Question: I'm working on a Configuration QDialog. It has several categories (General, Appearance, etc.) that get loaded when the user clicks on them. Each category has its own page. These pages are separate classes in their own right (each has its own ui, cpp, and h). When the Preferences window loads, the pages get instantiated and are loaded into a QStackedWidget. The Stackedwidget is then placed into a QScrollArea so it can scroll if necessary.
However, there is a problem. Ever since I added the QStackedWidget, the QScrollArea has a vertical scrollbar even when the current page is short enough not to need one: (picture shows the shortest page)

The ScrollArea vertical scroll policy is set to Qt::ScrollBarAsNeeded so logically it should only show a bar if the page is larger than the viewable area.
Here's what I already tried to fix this:
1. Setting the scroll policy to Qt::ScrollBarAlwaysOff. While this gets rid of the scrollbar, its unacceptable since it doesn't let the user know they need to scroll on long pages.
2. Setting the Minimum/Maximum heights for the QStackedwidget. This makes the scrollbar go away if I set it for a low enough value, but it is unacceptable since it causes some of the widgets to have a squished appearance.
I know the problem has something to do with the QStackedWidget but since this is the first time I've used QStackedWidget I'm not sure what it is. I've also noticed the scroll is always for the same amount; i.e. the scrollable area is always the same size no matter how large/small the page widget is. For some reason, it's slightly larger than the longest page. At first I thought the vertical spacers I put at at the bottom of each page to tighten up the layout were causing this, but taking them out didn't fix it.
Update: Here's the code that controls the Stackedwidget:
'''
void Newconfig::on_Categories_currentItemChanged(QTreeWidgetItem *current)
{
QModelIndex index=ui->Categories->currentIndex();
int idx=index.row();
QString category=current->text(0);
this->setWindowTitle("Preferences -- " + category);
if (stack->currentWidget() != 0) {
stack->currentWidget()->setSizePolicy(QSizePolicy::Ignored,
QSizePolicy::Ignored);
}
stack->setCurrentIndex(idx);
stack->currentWidget()->setSizePolicy(QSizePolicy::Expanding,
QSizePolicy::Expanding);
adjustSize();
}
'''
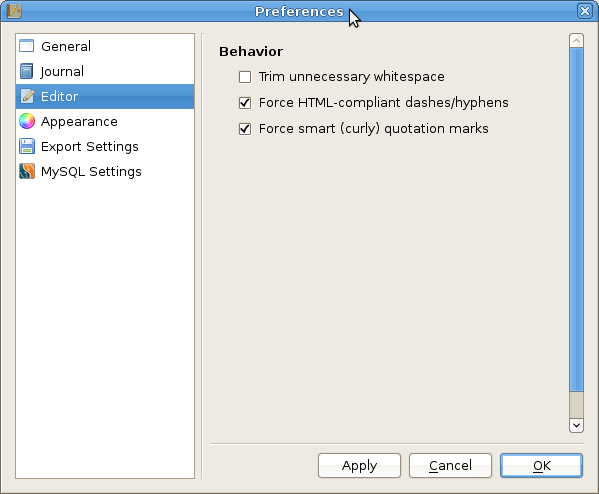
Answer: The 'QStackedWidget' takes the size of the largest widget added to it. In your case, the largest page in your preferences dialog is what is influencing the size of the 'QStackedWidget' and is thus forcing the scroll area to show its scroll bar, even when it doesn't appear to be necessary.
To get around this, you can create a slot that is triggered right before you change the current widget in the 'QStackedWidget' that sets the size policy of the page you are leaving to 'QSizePolicy::Ignored' and the size policy of the page you are about to show to whatever you desire for that page -- 'QSizePolicy::Expanding' for instance. An example of this technique is detailed on <URL>. There's a lot of code in the example, but the important part is here:
'''
void changeCurrent(int idx)
{
if (stackWidget->currentWidget() !=0) {
stackWidget->currentWidget()->setSizePolicy(QSizePolicy::Ignored,
QSizePolicy::Ignored);
}
stackWidget->setCurrentIndex(idx);
stackWidget->currentWidget()->setSizePolicy(QSizePolicy::Expanding,
QSizePolicy::Expanding);
adjustSize();
}
'''
This function is called to change the current index on the 'QStackedWidget'. It causes the page that was just being viewed to have a size policy that has no influence on the overall size of the 'QStackedWidget' and the page that is about to be viewed to have a size policy of consequence.